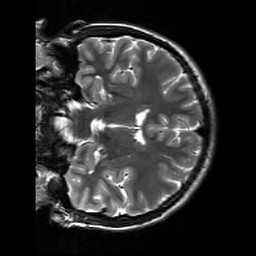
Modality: T2w
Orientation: coronal
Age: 19
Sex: male
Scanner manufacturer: siemens
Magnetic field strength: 3 T
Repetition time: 7 s
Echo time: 0.09 s